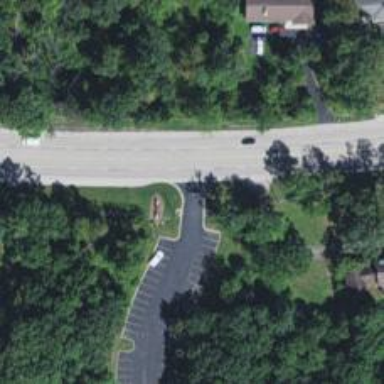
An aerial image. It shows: Stop road.